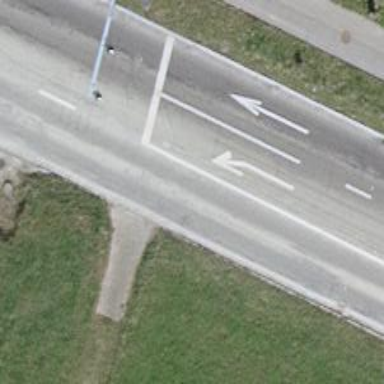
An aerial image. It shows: Tertiary road with asphalt surface and separate sidewalk.